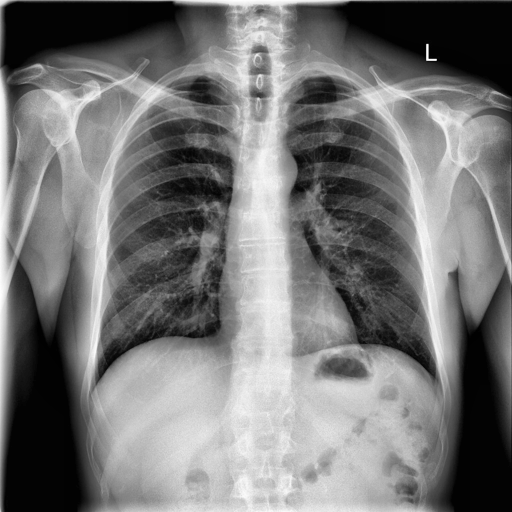
Finding: NORMAL